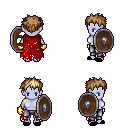
a pixel art fantasy rpg character, female body template, dark elf, purple skin, red tattered cape, metal pants, blonde bedhead hairstyle, gold gloves, black slippers, shield, four views (front, back, left, right), 2x2 character sprite sheet, small pixel art, hard edges, no anti-aliasing